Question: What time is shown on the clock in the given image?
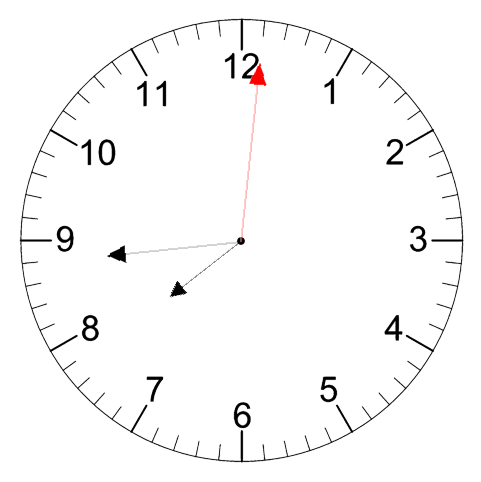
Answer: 07:44:01